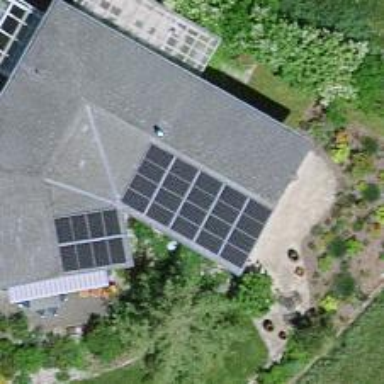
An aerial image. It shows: Solar photovoltaic panel generator on roof of building.